Question: I am hoping someone can help me with an issue setting points on a bar graph with multiple start and stop points along each series. Note the first and last bars each have multiple starting and ending points.

Any tutorials or sample code would be greatly appreciated. sorry the image is so small.
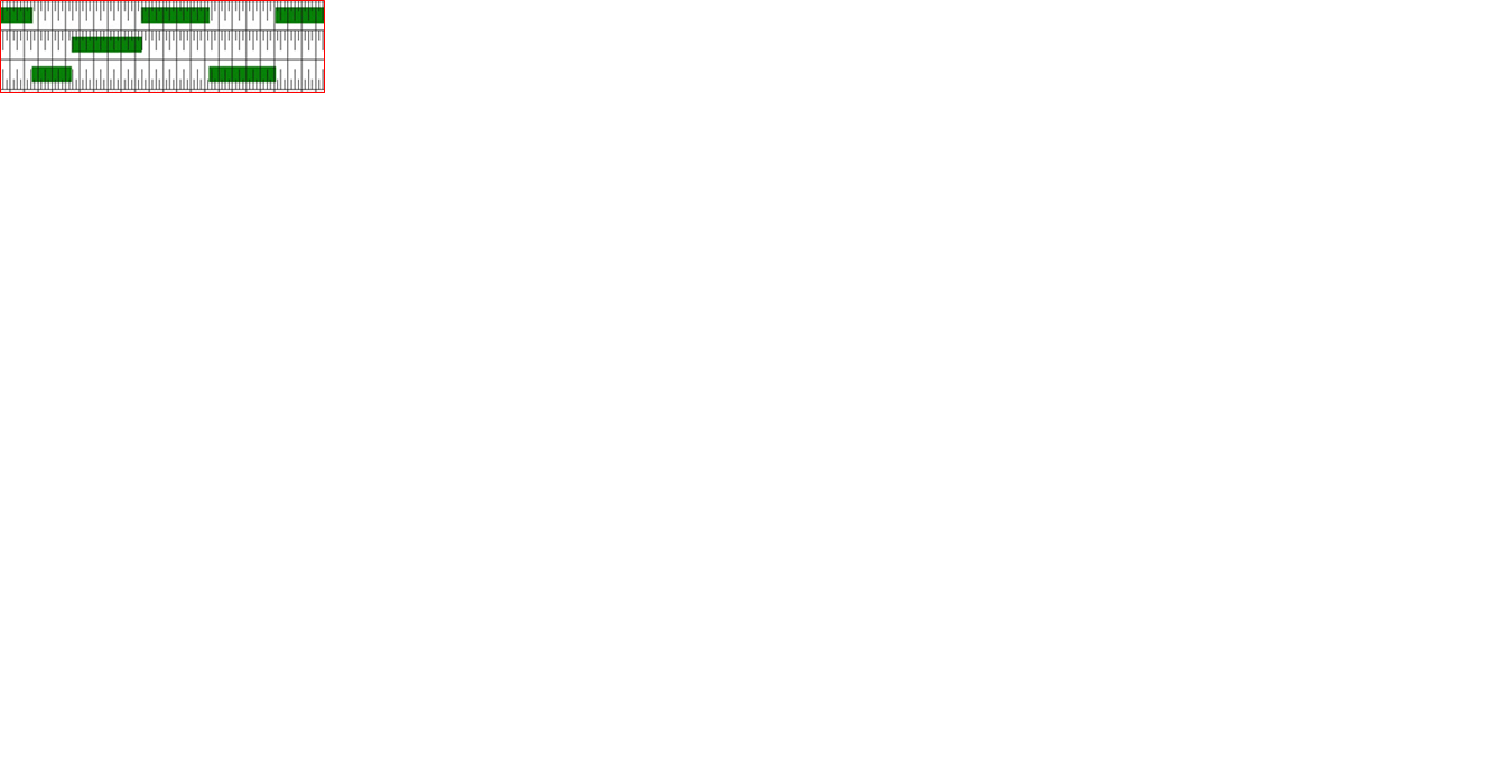
Answer: What you are looking for are range bar charts
'chart.Series[0].ChartType = SeriesChartType.RangeBar;'
as always with MSchart, I'd recommend you take a look at the samples provided <URL>. It has a section that demonstrate how to use RangeBar charts to achieve what you described.